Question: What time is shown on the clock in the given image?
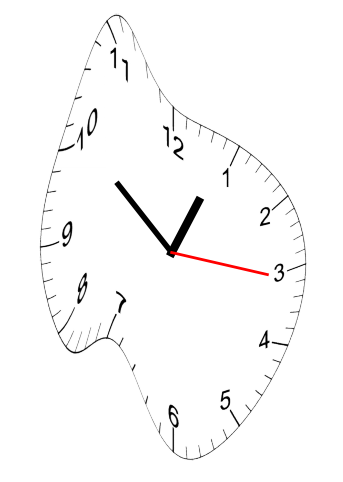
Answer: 12:51:16